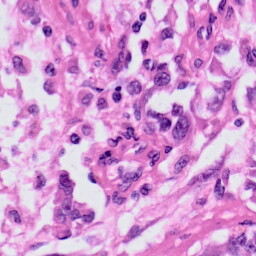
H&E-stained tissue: Skin